Question: I have what may be a rather unusual issue where I am unable to consume a wsdl in visual studio 2013.
In order to view the url in IE/Chrome/Safari I have been required to install a .p12 and .crt secure certificates.
I have set IE not to prompt but in Safari I see the following prompt:

I guess that visual studio is also wishing to confirm the certificate but unable to prompt.
When attempting to add a service reference in Visual Studio 2013 I see the following error:
'''
"An error occured (details) while attempting to find services at..."
'''
The details are:
'''
There was an error downloading 'https://xxx/xxx.svc/$metadata'.
The request was aborted: Could not create SSL/TLS secure channel.
Metadata contains a reference that cannot be resolved: 'https://xxx.wsdl'.
Could not establish secure channel for SSL/TLS with authority 'xxx.com'.
The request was aborted: Could not create SSL/TLS secure channel.
If the service is defined in the current solution, try building the solution and adding the service reference again.
'''
Is there a work around?
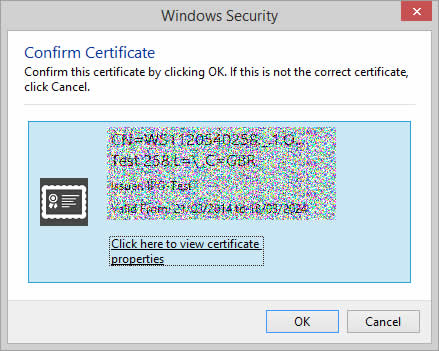
Answer: The first step as Prashant says is to download the WSDL file. This is as simple as 'File > Save As' from the browser.
The next step is to examine the downloaded WSDL and look at the xml for any 'xs:import' references. Follow each of the references and download the files to the same path as the WSDL.
I found that the the WSDL referenced 2x .xsd files ahd the files then referenced other .xsd files. I ended up with a total of 6 files.
For all the files (both wsdl and xsd) it is necessary to check the 'xs:import' to ensure the schemaLocation points to the local file path.

Finally, if you add a service reference as perusal and enter the local path of the WSDL file.